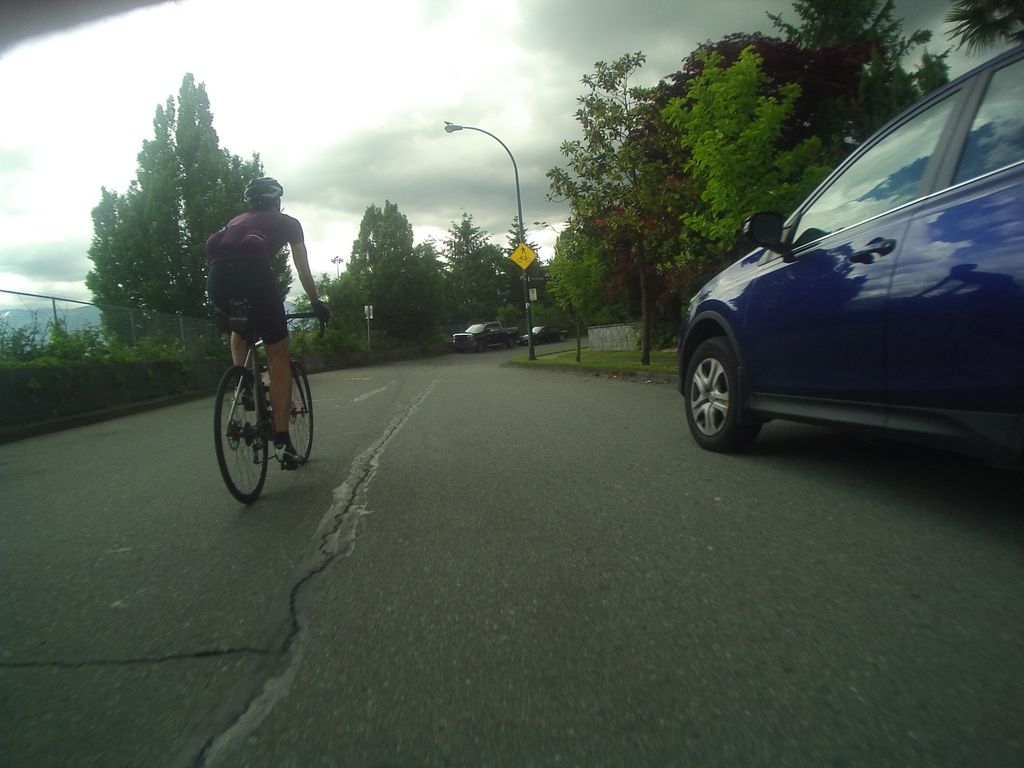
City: vancouver